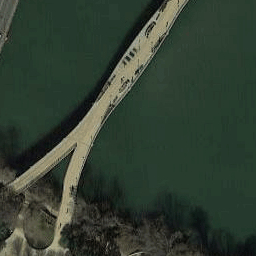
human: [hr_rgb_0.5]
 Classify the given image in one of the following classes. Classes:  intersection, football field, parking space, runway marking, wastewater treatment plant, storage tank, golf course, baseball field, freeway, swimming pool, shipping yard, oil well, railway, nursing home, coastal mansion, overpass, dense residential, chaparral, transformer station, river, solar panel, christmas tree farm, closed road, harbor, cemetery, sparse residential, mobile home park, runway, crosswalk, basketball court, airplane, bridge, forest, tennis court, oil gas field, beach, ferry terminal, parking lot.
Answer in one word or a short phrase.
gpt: bridge